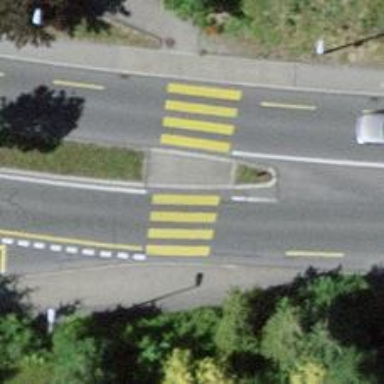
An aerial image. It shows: Kerb serving as barrier.